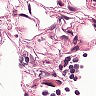
Metastatic tissue present: no